A spectrogram of one vibration snapshot from a rotating bearing is shown (time on one axis, frequency on the other). What is the most likely bearing condition (normal, inner_race, outer_race, ball)?
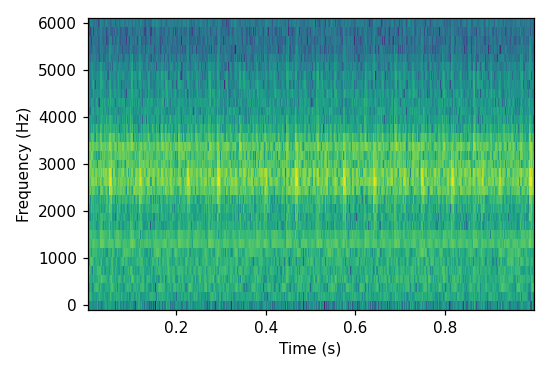
Answer: outer_race